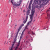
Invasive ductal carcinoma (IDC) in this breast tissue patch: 0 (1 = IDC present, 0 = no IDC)